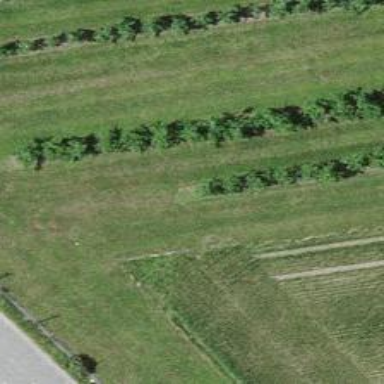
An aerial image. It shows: Windbreak denoted by row of trees.